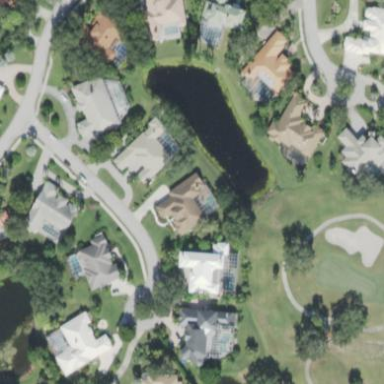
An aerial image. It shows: Water hazard in golf course. The hazard is natural water feature.